Echo time (TE): 2.3 ms
Repetition time (TR): 4.5 ms
Flip angle: 110 degrees
Bandwidth: 725 Hz
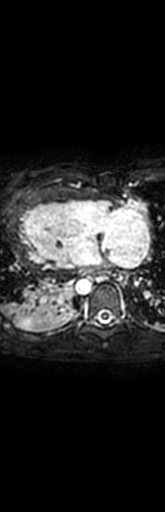
Patient age (years): 2
Disease severity: severe
Diagnoses: AOPAAnastamosis|ASD|CMRArtifactPA|DILV|DLoopTGA|Glenn
Cardiac structures present: LV (left ventricle), RV (right ventricle), LA (left atrium), RA (right atrium), AO (aorta), PA (pulmonary artery), SVC (superior vena cava), IVC (inferior vena cava)